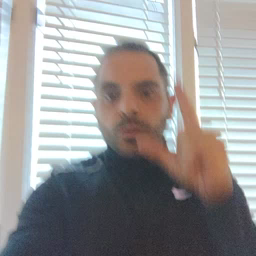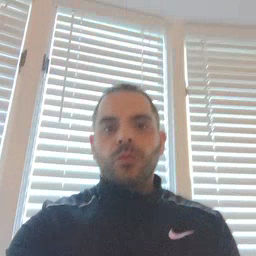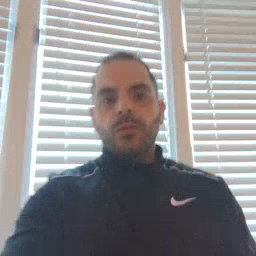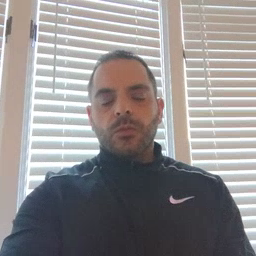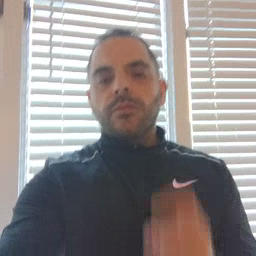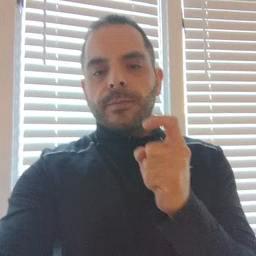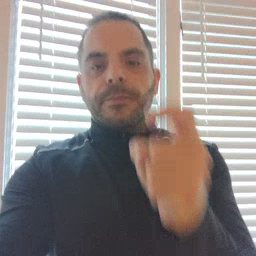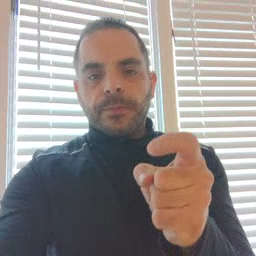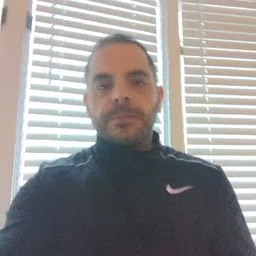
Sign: gift